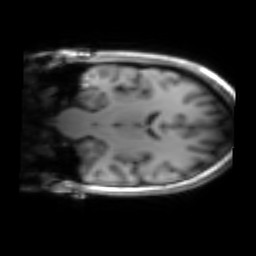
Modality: inplaneT1
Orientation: coronal
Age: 24
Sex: female
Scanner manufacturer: siemens
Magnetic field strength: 3 T
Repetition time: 1.2 s
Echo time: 0.00251 s